Field crop: maize
Growth stage: 2
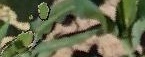
Species: maize